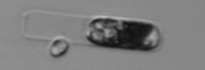
Label: Guinardia_delicatula_TAG_internal_parasite